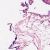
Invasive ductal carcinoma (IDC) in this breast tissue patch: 0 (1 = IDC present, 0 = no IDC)